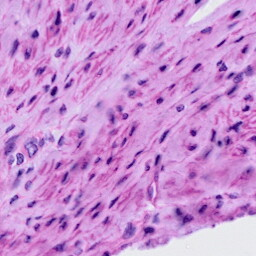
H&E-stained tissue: Cervix